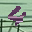
Label: 4